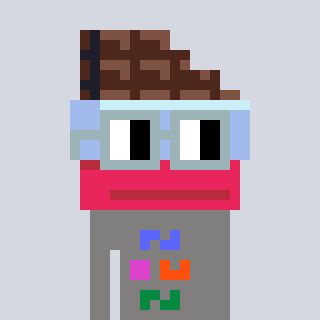
a pixel art character with square dark gray glasses, a chocolate-shaped head and a bluegrey-colored body on a cool background